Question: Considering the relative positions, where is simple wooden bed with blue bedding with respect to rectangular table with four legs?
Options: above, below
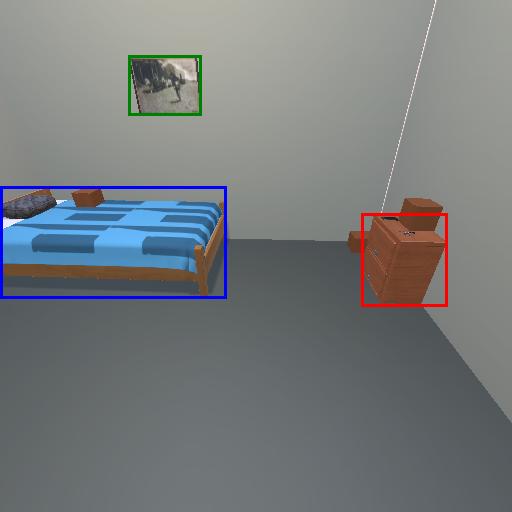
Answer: above